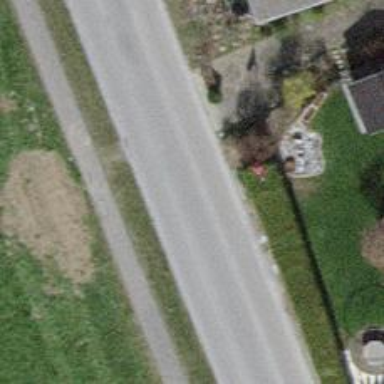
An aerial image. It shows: Traffic calming feature called choker.